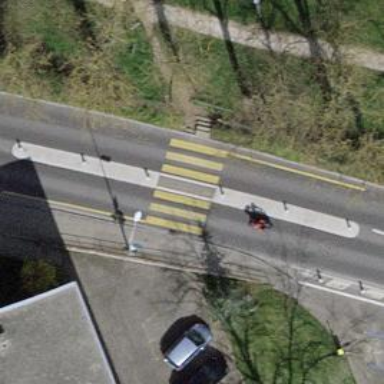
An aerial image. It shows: Zebra crossing on the road.